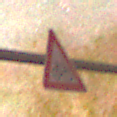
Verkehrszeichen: RadverkehrLinks
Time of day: Night
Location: Outdoor (Nature)
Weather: Clear
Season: NotSpecified
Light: Natural